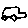
Label: car